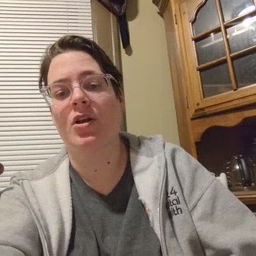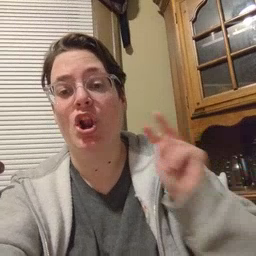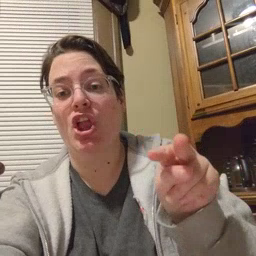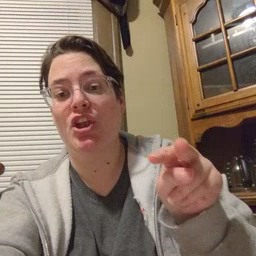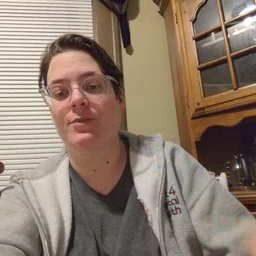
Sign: look